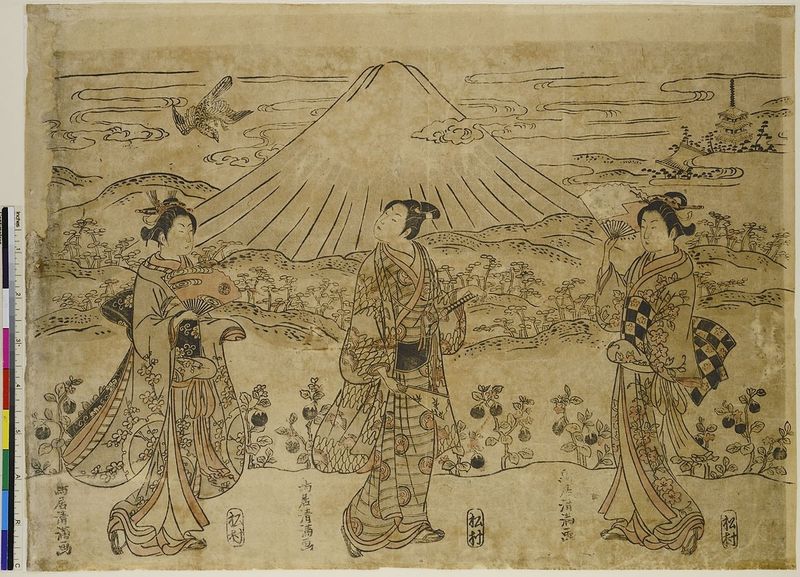
Künstler: Torii Kiyomitsu
Standort: Hamburg
Institution: Museum für Kunst und Gewerbe Hamburg
Schlagwörter: berg, falke, vogel, wolken, bäume, landschaft, frisur, kleid, gras, fächer, tanz, drei, pflanzen, tänzerin, tänzerinnen, holzschnitt, japan, berge, gebirge, vulkan, druckgraphik, druckgrafik, tracht, greifvogel, tempel, zeit, farbholzschnitt, schicksal, kimono, aubergine, fortuna, volkstracht, edo, fuji, reproduktionen, sorte, japanerinnen, volcano, los, fato, druckerzeugnisse, gemüse, vögel, ripa, volcan, glück, fügung, dreifarbendruck, benizuri-e, glückseligkeit, glückssymbol